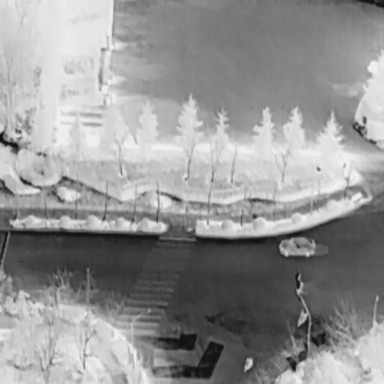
There is a Car in the infrared image.